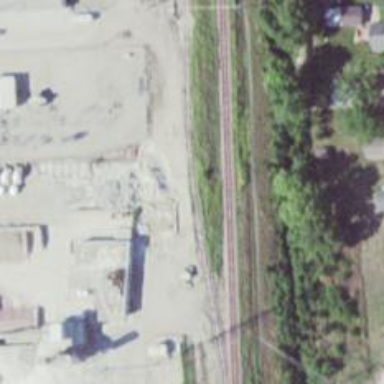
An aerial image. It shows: Railway spur service.